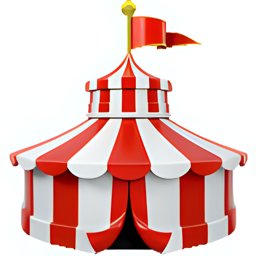
Name: circus tent
Emoji: 🎪
Group: Travel & Places
Sub-group: place-other